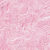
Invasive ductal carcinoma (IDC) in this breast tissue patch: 0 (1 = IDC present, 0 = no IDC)